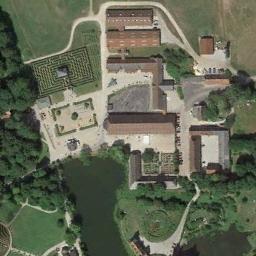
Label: palace